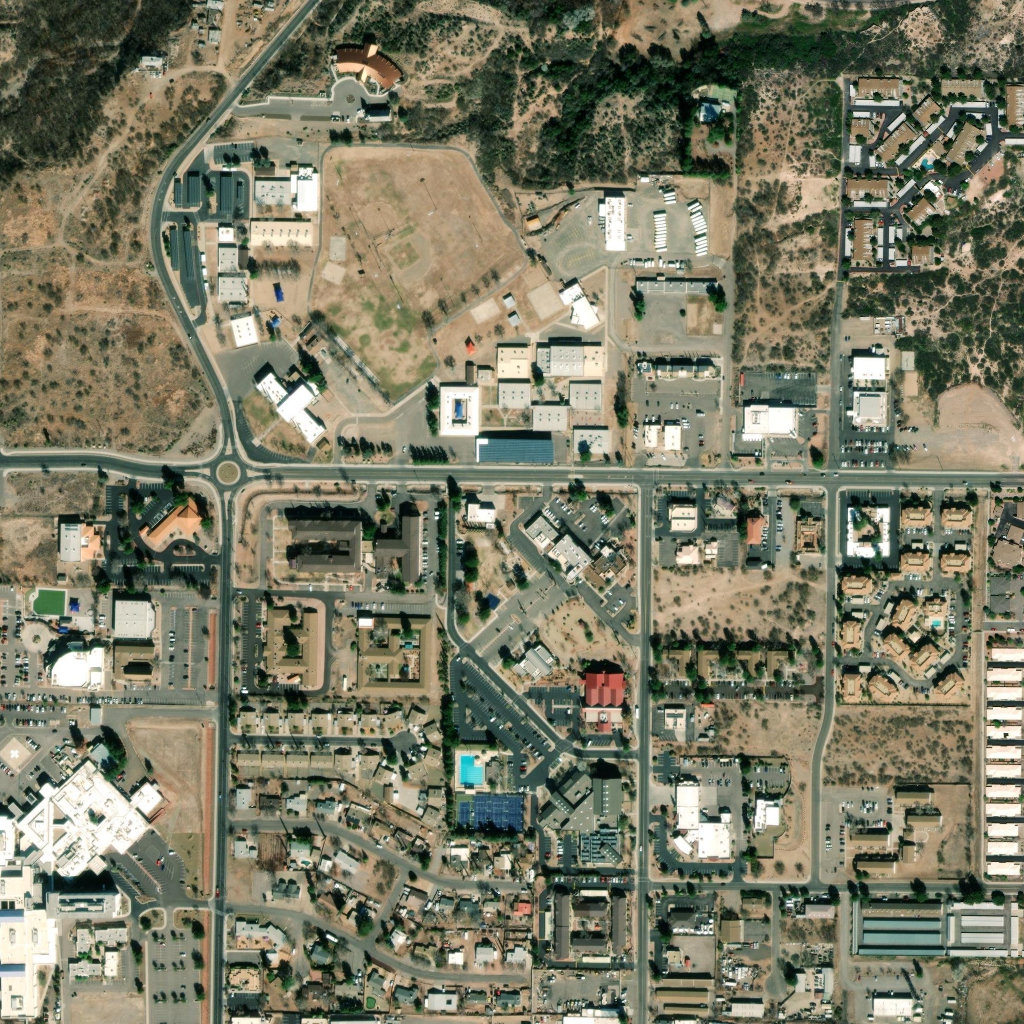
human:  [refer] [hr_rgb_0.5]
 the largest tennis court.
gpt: <box>[[44, 77, 51, 81, 0]]</box>